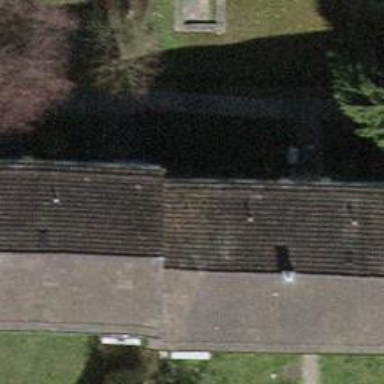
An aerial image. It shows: Building with tiled roof.